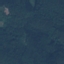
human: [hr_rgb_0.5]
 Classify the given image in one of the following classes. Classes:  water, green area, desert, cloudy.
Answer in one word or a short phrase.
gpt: green area